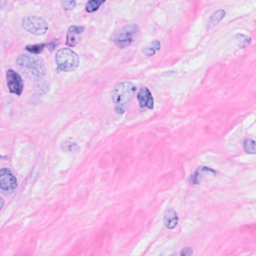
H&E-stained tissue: Breast